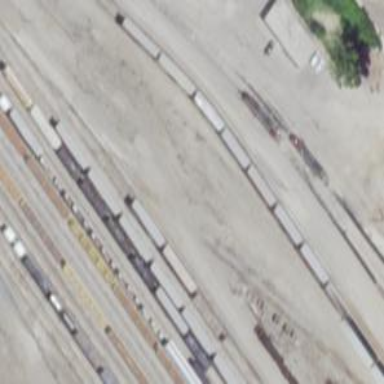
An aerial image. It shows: Railway yard used for servicing trains.